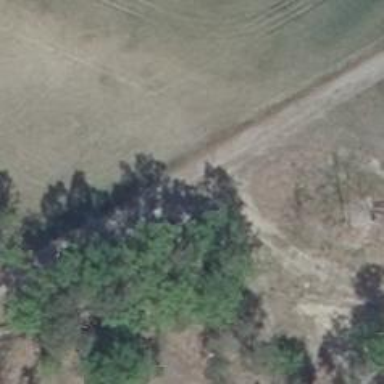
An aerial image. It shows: Hunting stand.